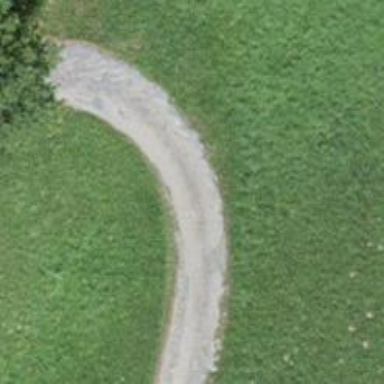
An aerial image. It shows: Track with grade 3 tracktype.